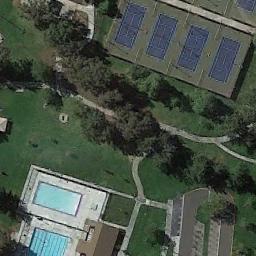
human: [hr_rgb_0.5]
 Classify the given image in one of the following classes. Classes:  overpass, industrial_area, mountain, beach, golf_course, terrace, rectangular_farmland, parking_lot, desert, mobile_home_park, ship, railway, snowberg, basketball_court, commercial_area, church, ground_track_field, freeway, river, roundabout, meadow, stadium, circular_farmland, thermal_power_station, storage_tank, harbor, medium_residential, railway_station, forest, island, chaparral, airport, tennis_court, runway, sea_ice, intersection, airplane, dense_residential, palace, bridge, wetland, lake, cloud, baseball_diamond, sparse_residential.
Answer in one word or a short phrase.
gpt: tennis_court